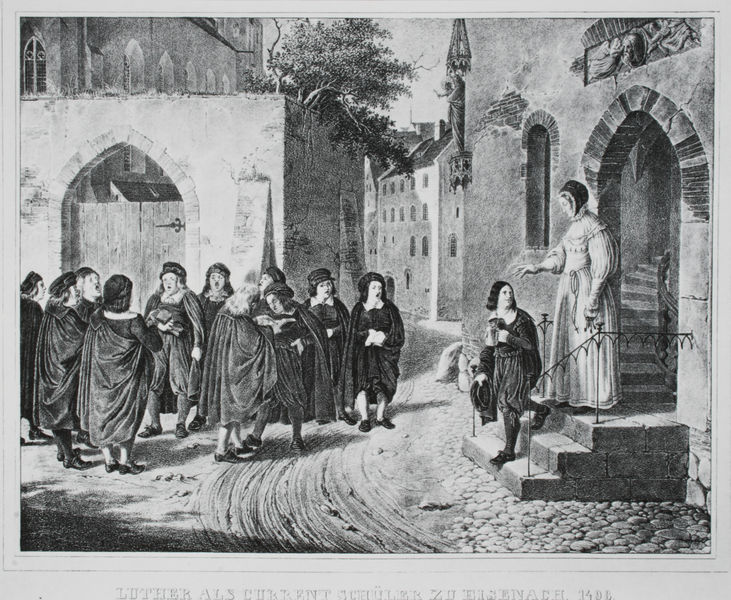
Titel: Luther als Current Schüler zu Eisenach. 1498.
Künstler: Adolph Menzel
Standort: Berlin
Institution: Staatliche Museen zu Berlin, Kupferstichkabinett
Schlagwörter: baum, blätter, gruppe, hand, himmel, laub, mann, schatten, umhang, weiß, bäume, frauen, menschen, stadt, fenster, frau, frisur, grau, holz, hut, hüte, licht, mund, männer, pfeiler, schwarz, strasse, tür, zeichnung, blick, dach, dame, gebäude, haus, weg, haube, mütze, architektur, kleidung, rahmen, samt, stein, steine, ärmel, häuser, strauch, busch, kirche, pfad, figur, kind, mutter, tochter, gotik, locken, turm, skulptur, relief, schrift, bogen, fassade, gasse, pflaster, schuhe, schule, jungen, knaben, spuren, dorf, dächer, giebel, mauer, grafik, graphik, rand, spur, treppe, aufgang, geländer, stufe, stufen, junge, tor, stütze, fenter, torbogen, abschied, druck, druckgraphik, schraffur, radierung, stich, lithografie, illustration, pflasterstein, schwarzweiß, nonne, mäntel, gemäuer, portal, barett, singen, hellgrau, gotisch, spitzbogen, scharnier, mittelalter, segen, segnen, kapelle, mönch, luther, eingan, kutten, wendeltreppe, schüler, heilig, kupferstich, madonna, zuhörer, sohn, wanderung, rillen, heiligenfigur, beratung, türangeln, verabschiedung, fahrrinne, schuhes, chuh, gesse, haipt, innentreppe, samtumhang, scholar, scholaren, huzt